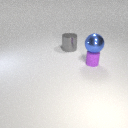
small purple rubber cylinder below large blue metal sphere